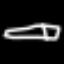
Label: pencil